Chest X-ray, AP view. Patient: 58 years old, sex M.
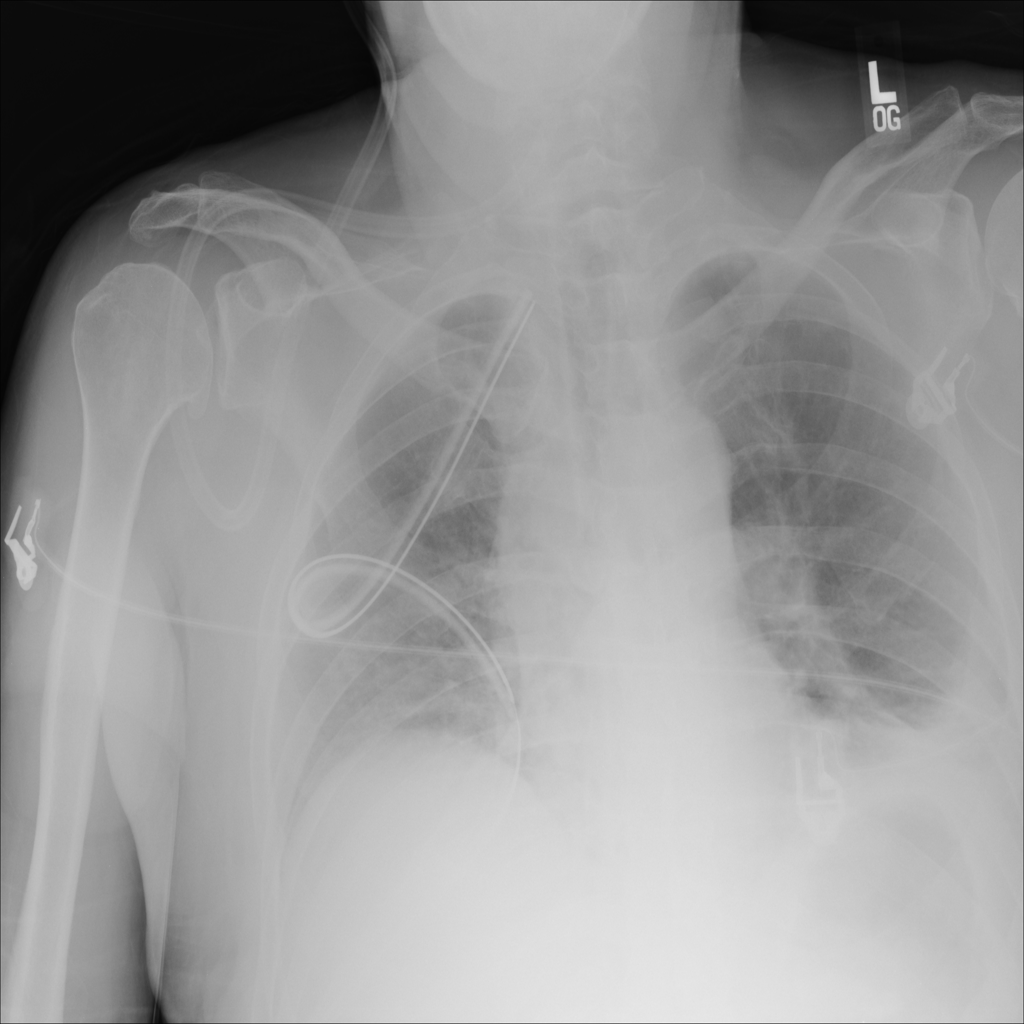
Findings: No Finding